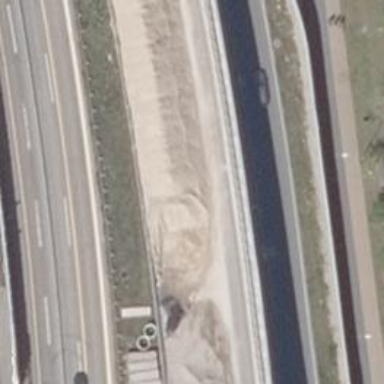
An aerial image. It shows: Asphalt trunk link road with embankment.